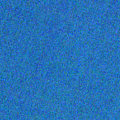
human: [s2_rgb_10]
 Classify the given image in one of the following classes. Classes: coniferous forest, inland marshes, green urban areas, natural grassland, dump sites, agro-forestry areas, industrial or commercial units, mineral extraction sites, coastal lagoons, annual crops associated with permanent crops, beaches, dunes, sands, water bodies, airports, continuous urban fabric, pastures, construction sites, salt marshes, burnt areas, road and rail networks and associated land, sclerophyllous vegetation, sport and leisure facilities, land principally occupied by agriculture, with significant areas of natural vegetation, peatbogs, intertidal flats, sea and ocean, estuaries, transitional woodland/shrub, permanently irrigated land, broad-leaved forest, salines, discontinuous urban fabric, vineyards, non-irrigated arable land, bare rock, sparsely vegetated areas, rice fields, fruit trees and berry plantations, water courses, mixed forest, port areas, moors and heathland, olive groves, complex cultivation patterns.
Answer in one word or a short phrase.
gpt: sea and ocean